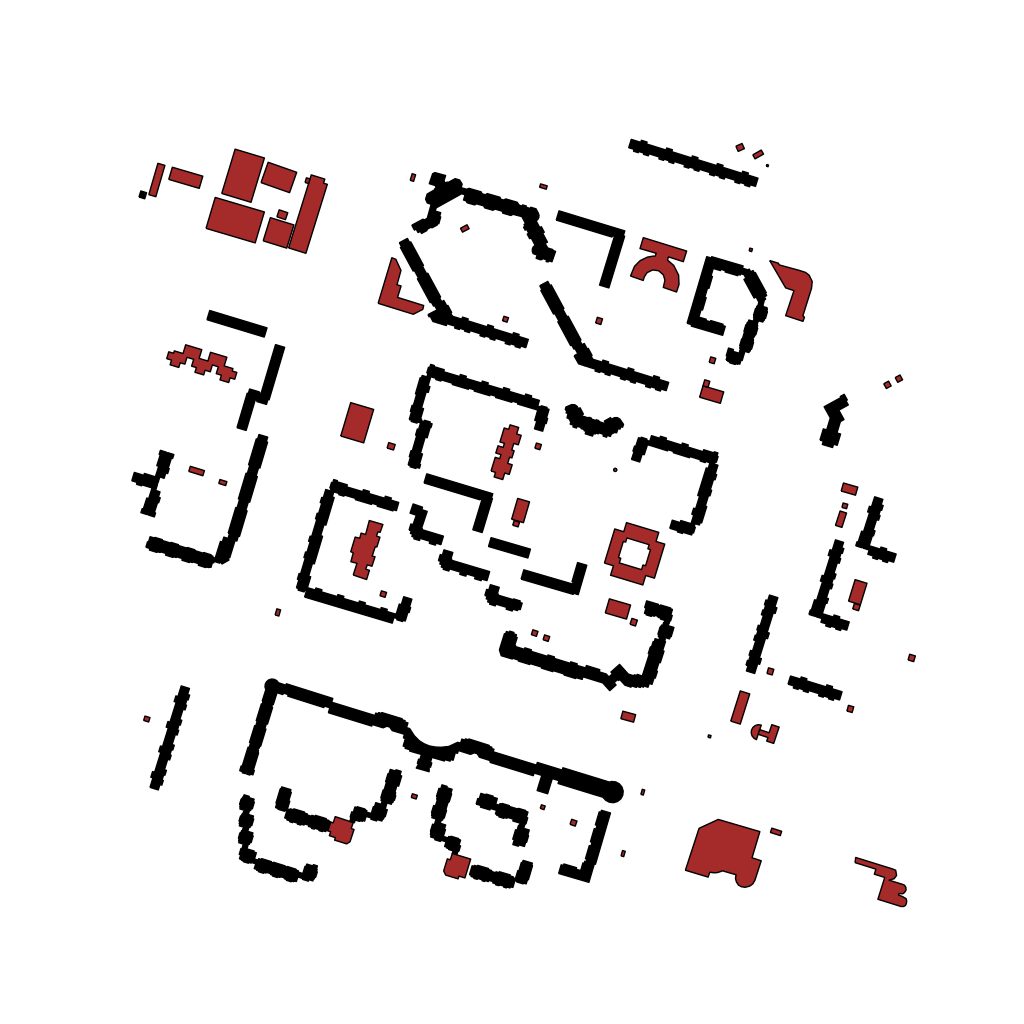
Tags: overhead vector_map, business, recreation, residential, special, modern, soviet, high_rise, individual_rise, low_rise, medium_rise, density_2, Building, Facility, 1.0 km²